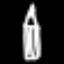
Label: pencil